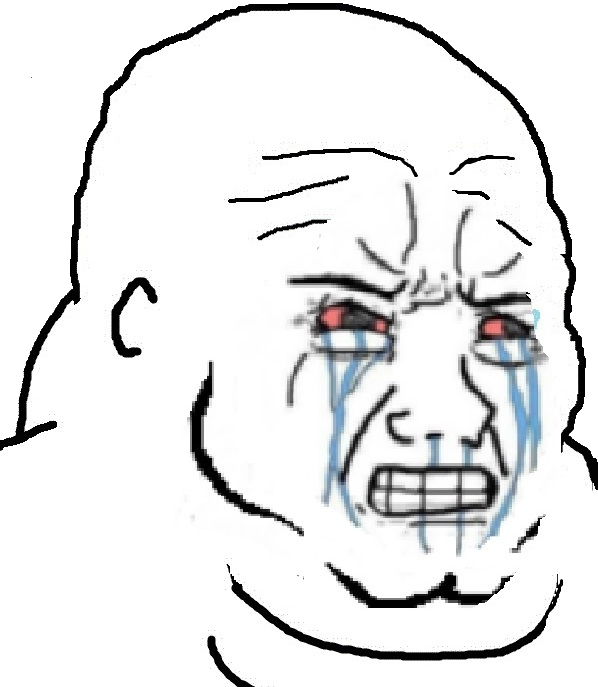
Label: 5_Blobjak